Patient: sex M, age 52
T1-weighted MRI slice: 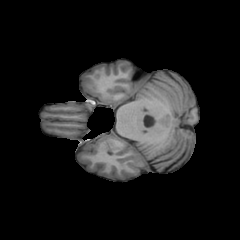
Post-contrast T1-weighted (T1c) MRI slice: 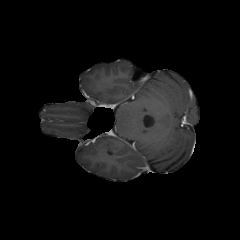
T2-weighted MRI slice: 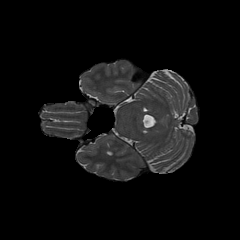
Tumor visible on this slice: no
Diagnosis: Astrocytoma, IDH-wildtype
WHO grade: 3